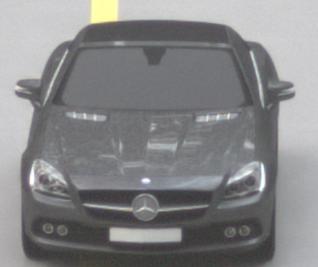
Make: Mercedes-Benz
Model: SLK 200
Detailed model: SLK-Class (172)
Model produced from: 2011/03
Model produced until: 2015/04
Doors: 2
Color: gray
Road condition: dry road
Daytime: sunrise or sunset
Contrast: medium contrast